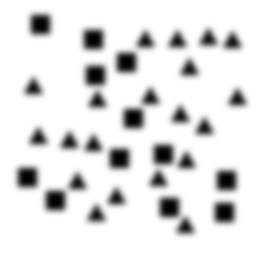
Squares: 12
Triangles: 20
Stars: 0
Total shapes: 32